Question: We have a quite big ASP.NET MVC site, which takes 6 seconds to display a page. I used Glimpse and MiniProfier, and both told me that the rendering of the view is the culprit (takes 5.9 secs). The control and the view both are called "List".

I removed the entire markup of the _Layout.cshtml and List.cshtml but still the page takes 6 seconds to load! I had a look at global.asax and all the classes in App_start and nothing was wrong there.
When I looked at Glimpse, it said that "ViewResult.ExecuteResult()" was taking 5.9 seconds to run. I assume this method is called to render the view, but I am surprised because there is really nothing to render because I removed all the markups.
Can anyone please direct me as to how can I diagnose this site?
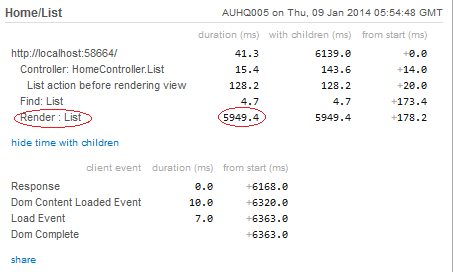
Answer: If we talk about List, I can assume (since we don't have any code) it's generic and IEnumerable. It means that it's lazy-loaded. When you create a list (or get it from somewhere), you don't make actual call to database/external source. But when you access properties, the call is performed, and that's why it takes so long to render the list.
So, the solution is that you don't need to focus on render of the list, but focus on the data source of this list. Where the data comes from? For example, if you use database, may be you must create indexes to improve selection speed of your query.